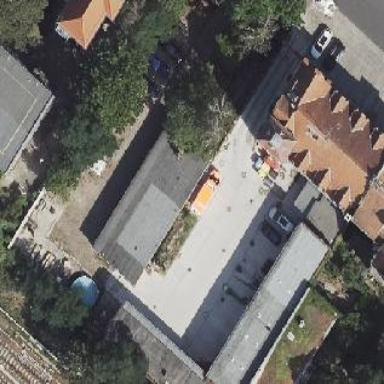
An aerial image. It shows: Commercial building with skillion roof shape.